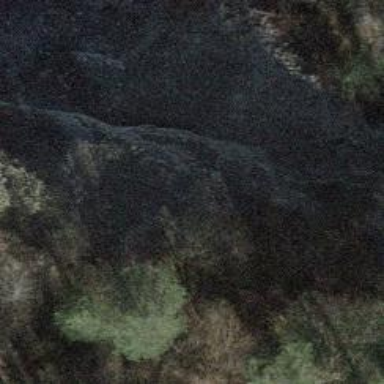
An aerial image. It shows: Natural cliff.